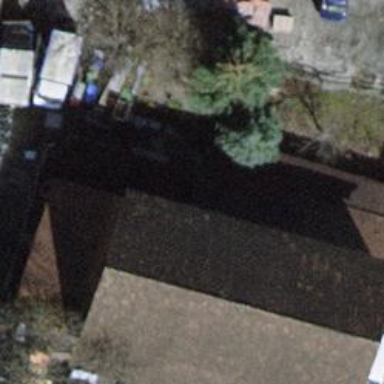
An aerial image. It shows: Warehouse with greengrocer shop.